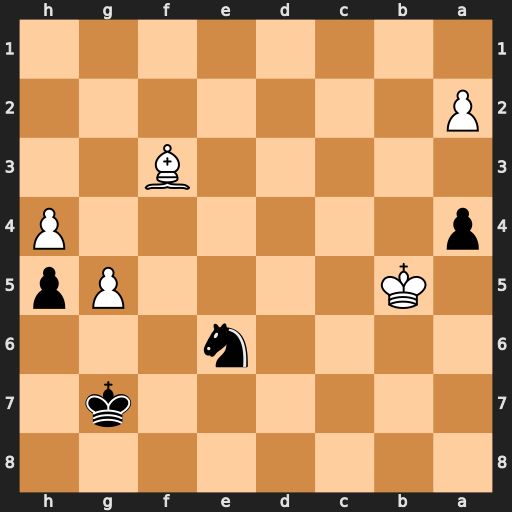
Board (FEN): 8/6k1/4n3/1K4Pp/p6P/5B2/P7/8
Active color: b
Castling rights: -
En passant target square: -
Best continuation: Nd4+ Kxa4 Nxf3